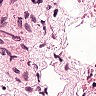
Metastatic tissue present: no